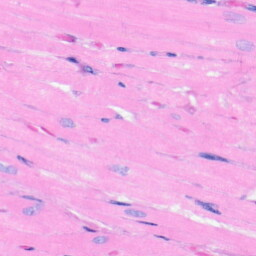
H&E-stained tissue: Heart